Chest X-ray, PA view. Patient: 35 years old, sex M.
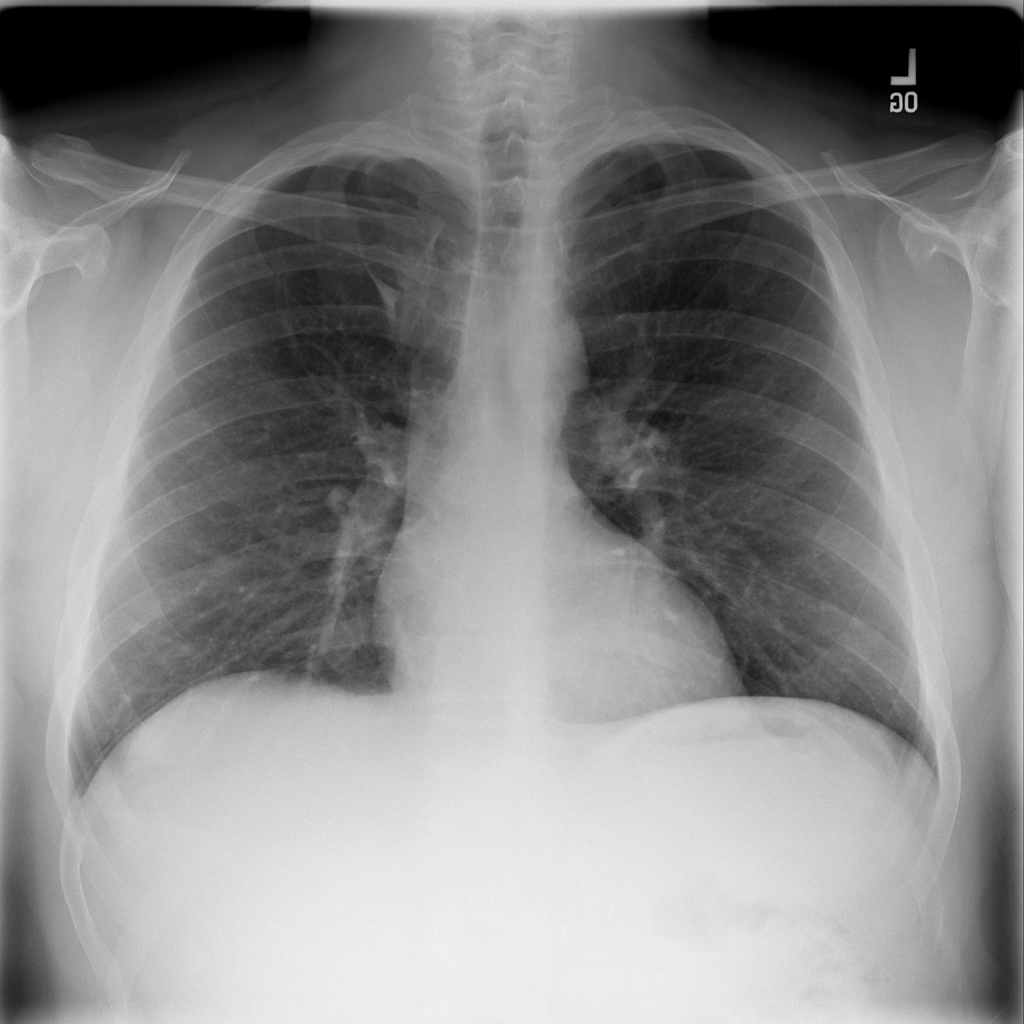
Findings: Infiltration